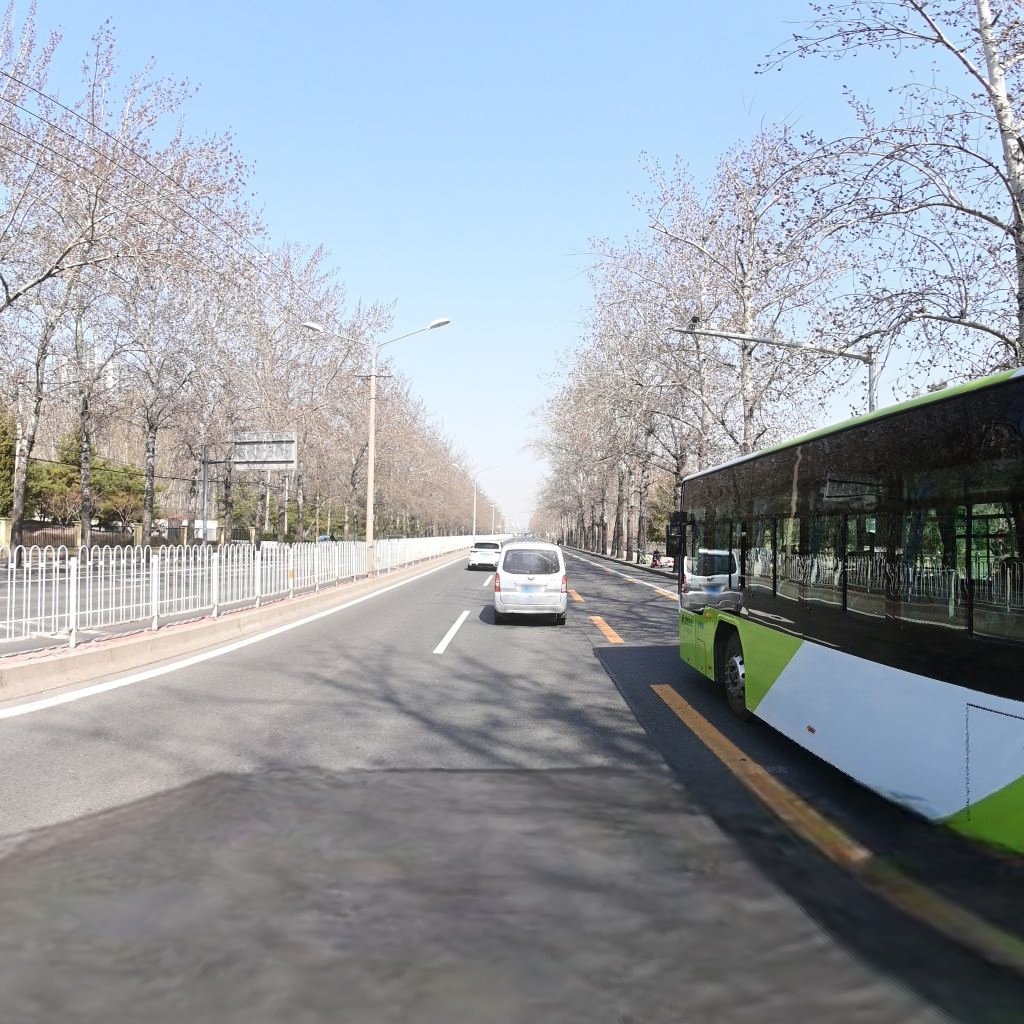
Region: Chaoyang
Road damage annotations: longitudinal patch